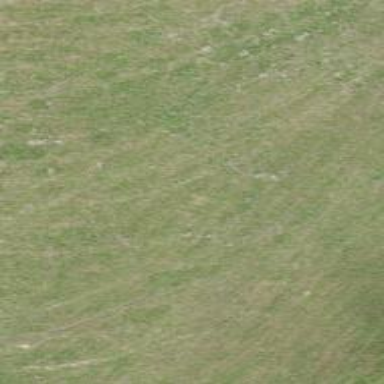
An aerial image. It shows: Grassy path.